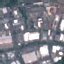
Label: Industrial